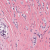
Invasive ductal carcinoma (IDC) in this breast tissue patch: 1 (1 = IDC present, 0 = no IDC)